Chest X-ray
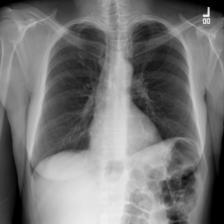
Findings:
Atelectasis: negative
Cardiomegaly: negative
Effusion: negative
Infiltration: negative
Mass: negative
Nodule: negative
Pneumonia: negative
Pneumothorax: negative
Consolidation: negative
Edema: negative
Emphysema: negative
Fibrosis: negative
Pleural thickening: negative
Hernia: negative